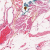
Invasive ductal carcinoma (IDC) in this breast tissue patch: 0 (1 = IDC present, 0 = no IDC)